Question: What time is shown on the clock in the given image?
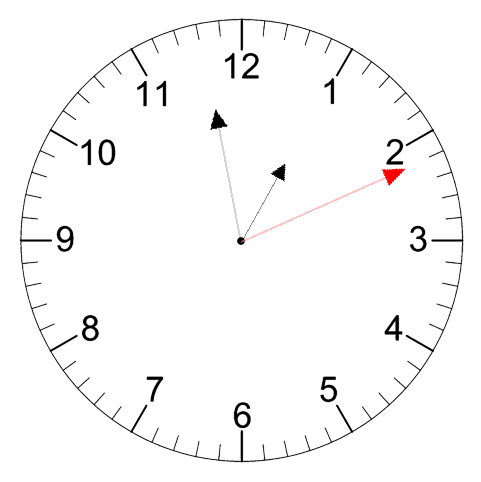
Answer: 12:58:11